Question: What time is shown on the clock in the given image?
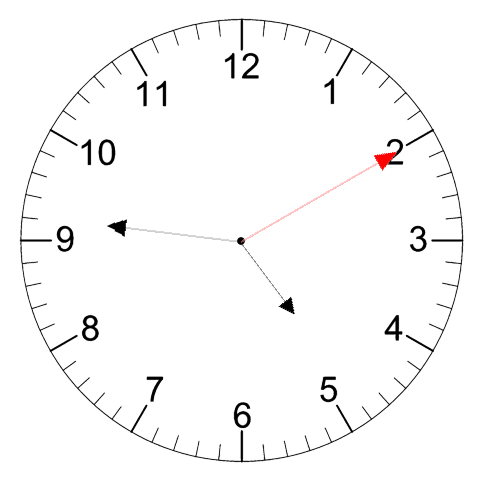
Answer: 04:46:10